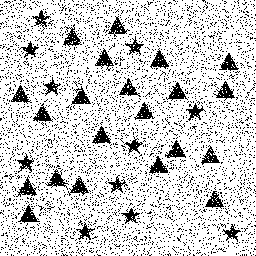
Squares: 0
Triangles: 21
Stars: 11
Total shapes: 32